Question: I have problem with building my Core/Desktop/Android project in IntelliJ after adding gxd-tools.jar as Core Library.
Please note my imports:
'''
package com.enplug.exampleapp;
import com.badlogic.gdx.Gdx;
import com.badlogic.gdx.files.FileHandle;
import com.badlogic.gdx.graphics.GL20;
import com.badlogic.gdx.graphics.Texture;
import com.badlogic.gdx.graphics.g2d.BitmapFont;
import com.badlogic.gdx.graphics.g2d.SpriteBatch;
import com.badlogic.gdx.utils.GdxRuntimeException;
import com.enplug.common.logging.ILog;
import com.enplug.sdk.hosting.AppState;
import com.enplug.sdk.hosting.HostedGame;
import com.enplug.sdk.interfaces.FontType;
import com.enplug.sdk.interfaces.IServiceProvider;
import com.enplug.sdk.model.social.SocialFeedDefinition;
import com.badlogic.gdx.graphics.g2d.freetype.*;
import com.badlogic.gdx.tools.imagepacker.TexturePacker2;
'''
and TexturePacker code:
'''
TexturePacker2.process("C:\pokusatlas", "C:\pokusatlas", "spritesheet");
'''
Screenshot of my error:

What should I make to avoid this error?
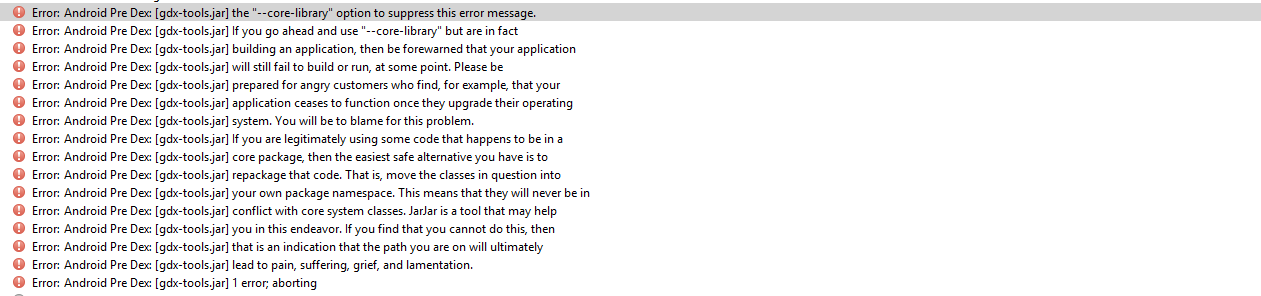
Answer: Check the guide about <URL>. Let me quote the important part:
> Tools GradleCore Dependency:Dont put me in core!
==> you should not add gdx tools to core project! Put it in desktop project instead:
'''
compile "com.badlogicgames.gdx:gdx-tools:$gdxVersion"
'''
The issue with adding libgdx-tools to core project is that the libgdx-tools are not compatible with android/ios projects. But android/ios depend on core project, so you cannot add plattform-dependent libs to your core project.
But even if it would be possible to include in core project it wouldn't be a good idea either. I mean you are not going to run TexturePacker in your released apps anyway. Just run TexturePacker during development and include its output in your android assets folder.